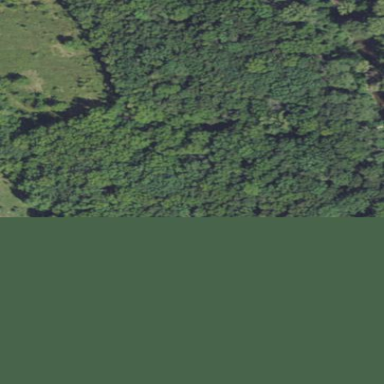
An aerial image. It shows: Serene woodland landscape.